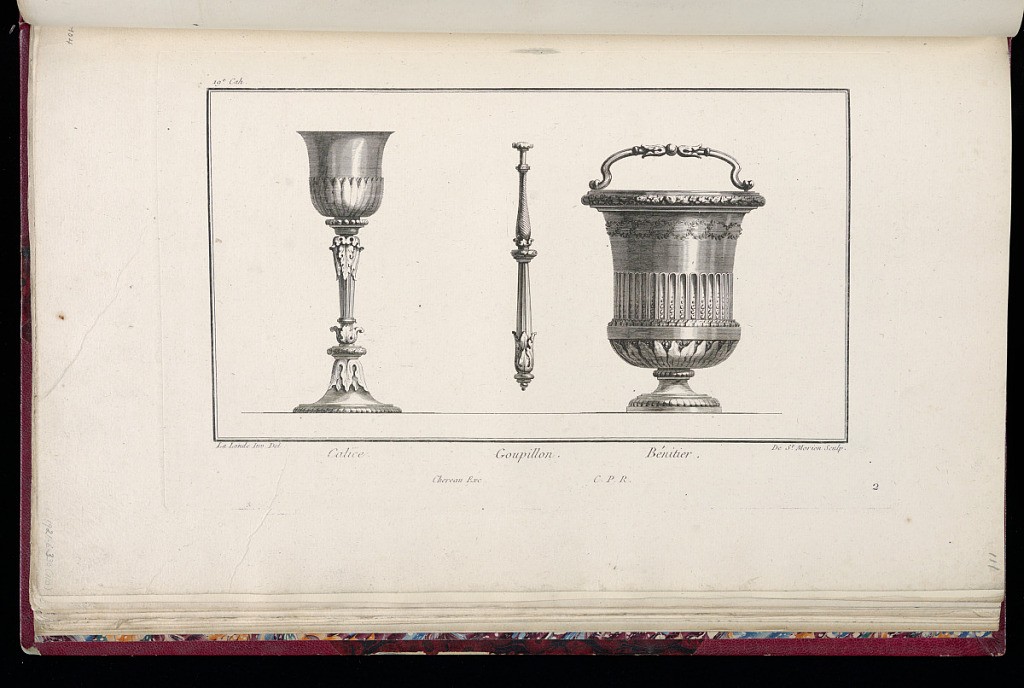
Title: Calice. Goupillon. Bénitier.
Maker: Richard de Lalonde, French, active 1780–96
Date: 1775-1788
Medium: Etching on off-white laid paper
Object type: Print
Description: Design for a chalice, pipe cleaner, and water font in metal. The chalice at the left features lancet leaf, bead, fluting, and gadrooning ornamentation. The pipe cleaner in the center has a spiral pattern, fluting, and leaf decoration. The water font at right has a handle and garland, guilloche, fluting with channel ornamentation, lamb tongue, lancet leaf, and gadrooning decoration. The plate is signed and numbered.